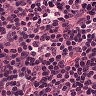
Metastatic tissue present: no